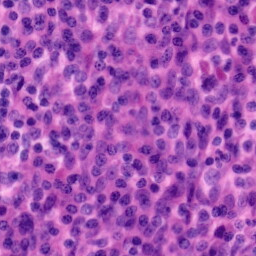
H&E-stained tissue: Tonsil